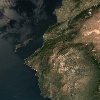
Label: land